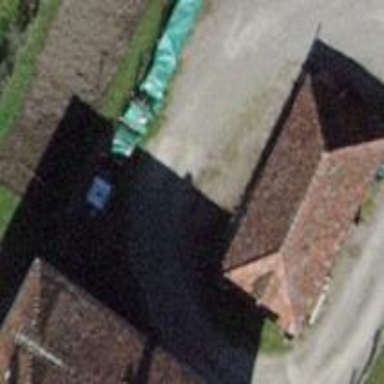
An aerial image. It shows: Shed building with gabled roof oriented along its length.